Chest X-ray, AP view. Patient: 30 years old, sex F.
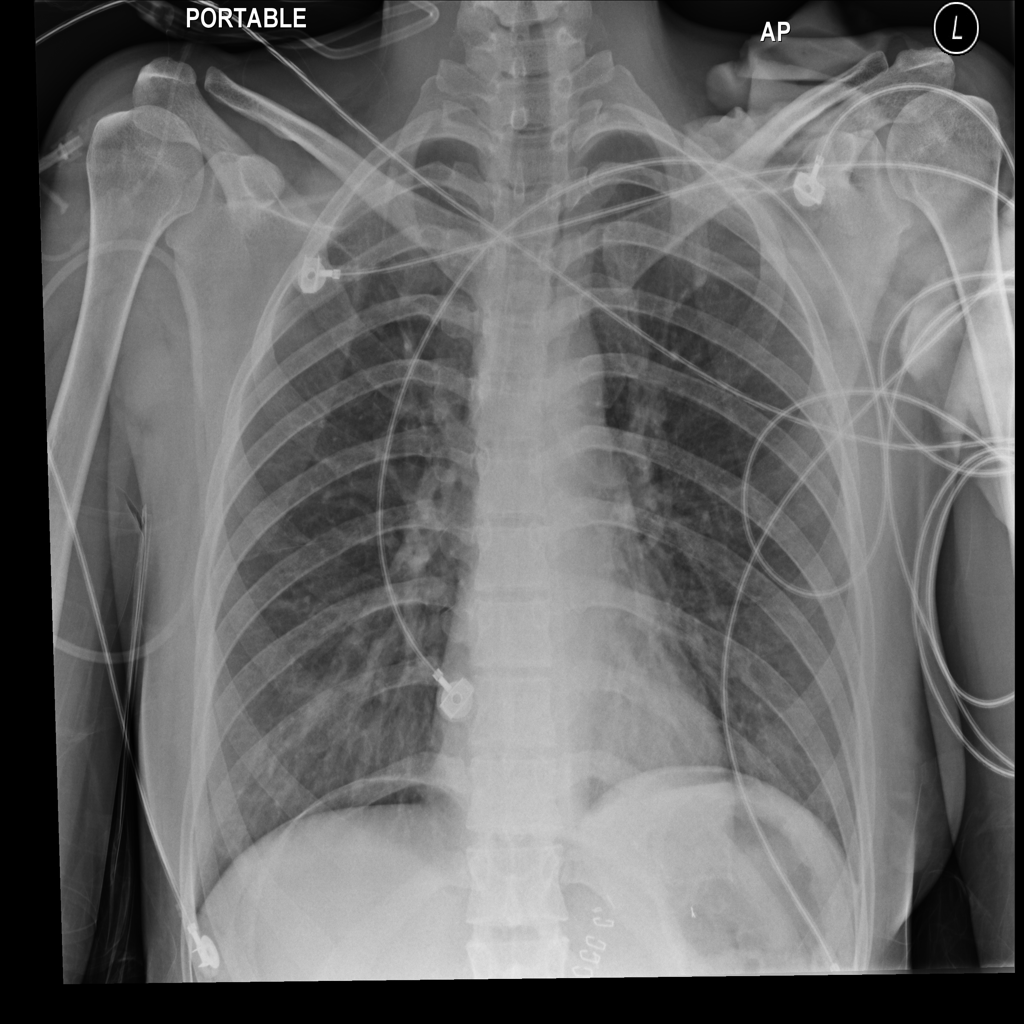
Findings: No Finding